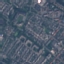
Land use / land cover: Residential